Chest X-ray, AP view. Patient: 56 years old, sex M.
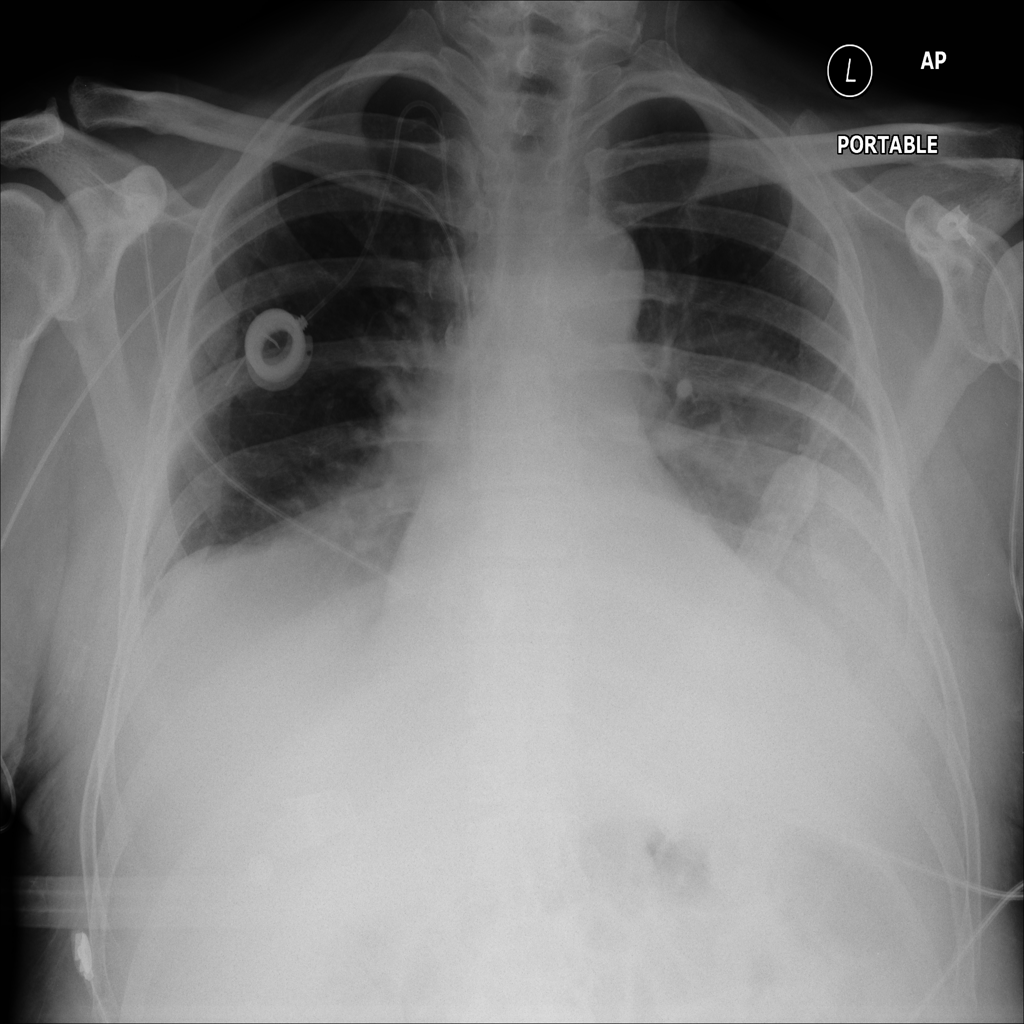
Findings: Atelectasis, Infiltration